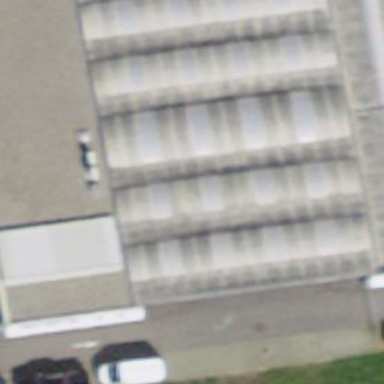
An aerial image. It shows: Building housing car shop.